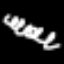
Label: squiggle